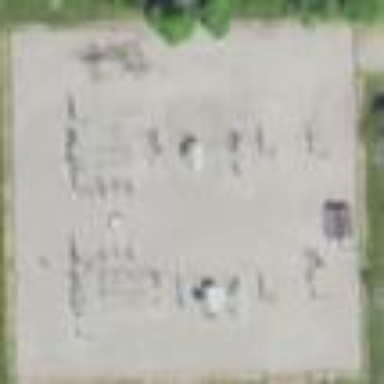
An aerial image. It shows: Substation surrounded by fence.